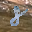
Label: 8